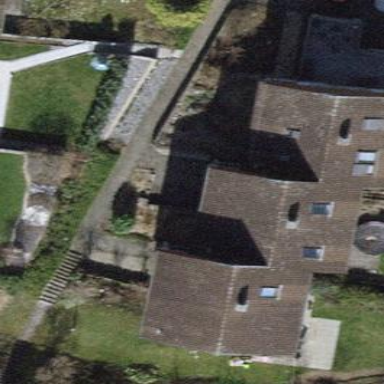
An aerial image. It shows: Terrace building with gabled roof.